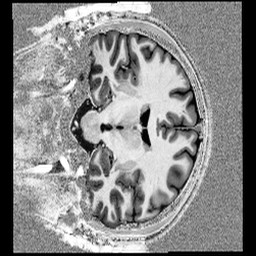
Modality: UNIT1
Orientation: coronal
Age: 24
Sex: male
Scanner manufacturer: siemens
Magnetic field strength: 6.98 T
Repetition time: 5 s
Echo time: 0.00247 s